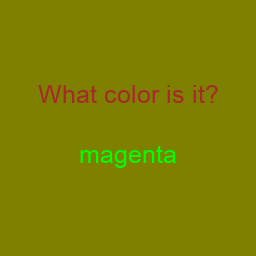
Color: lime
Color name shown: magenta
Background color: olive
Question text color: brown